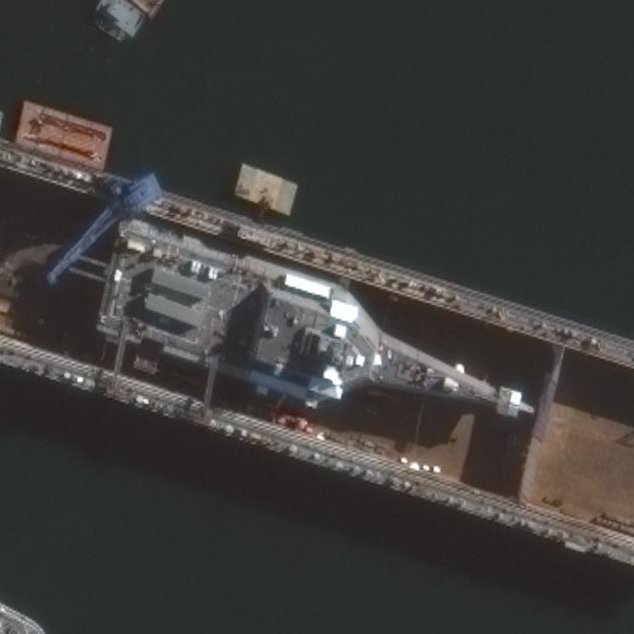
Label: Independence-class_combat_ship